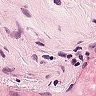
Metastatic tissue present: no